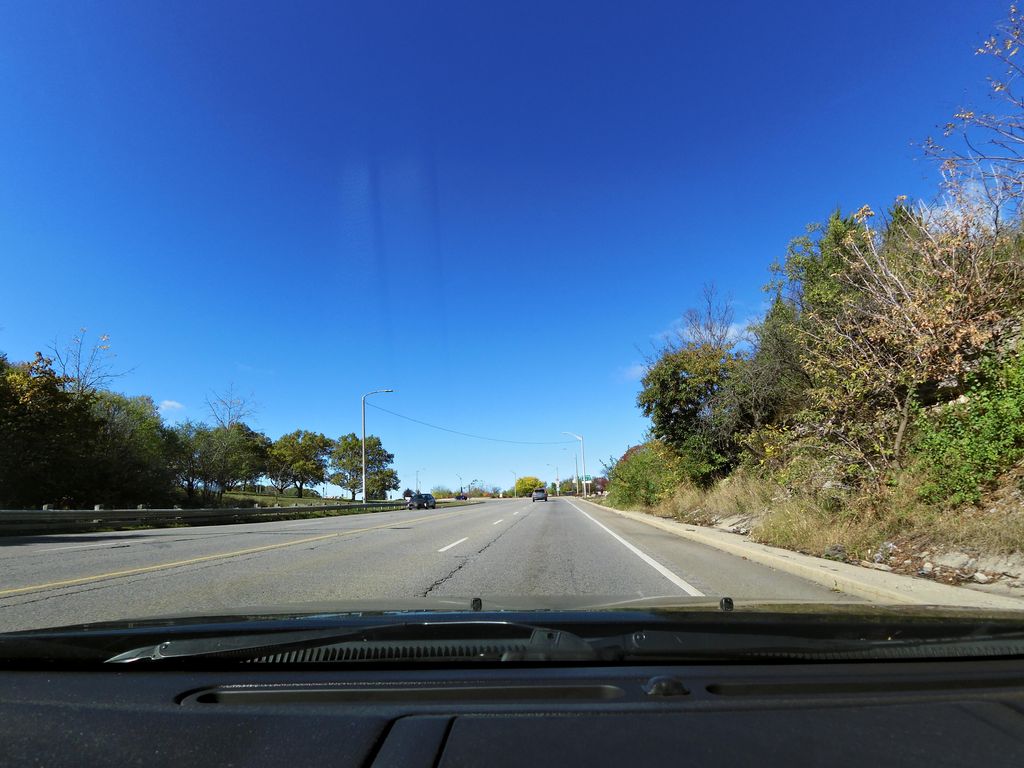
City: hamilton